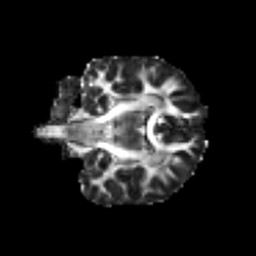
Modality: FA
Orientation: coronal
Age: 25
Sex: female
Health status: healthy
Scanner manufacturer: siemens
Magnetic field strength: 3 T
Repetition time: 3.6 s
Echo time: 0.0964 s